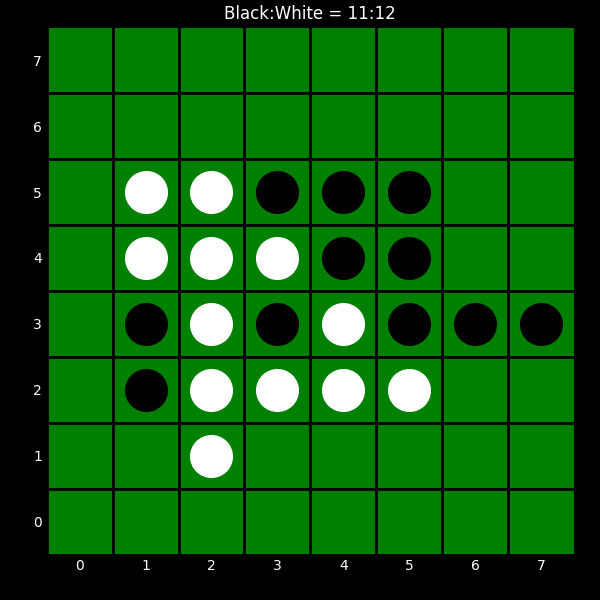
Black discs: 11
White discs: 12